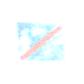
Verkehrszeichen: EndeVerkehrsberuhigterBereich
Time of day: SunriseSunset
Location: Outdoor (Nature)
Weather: PartlyCloudy
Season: NotSpecified
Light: Natural